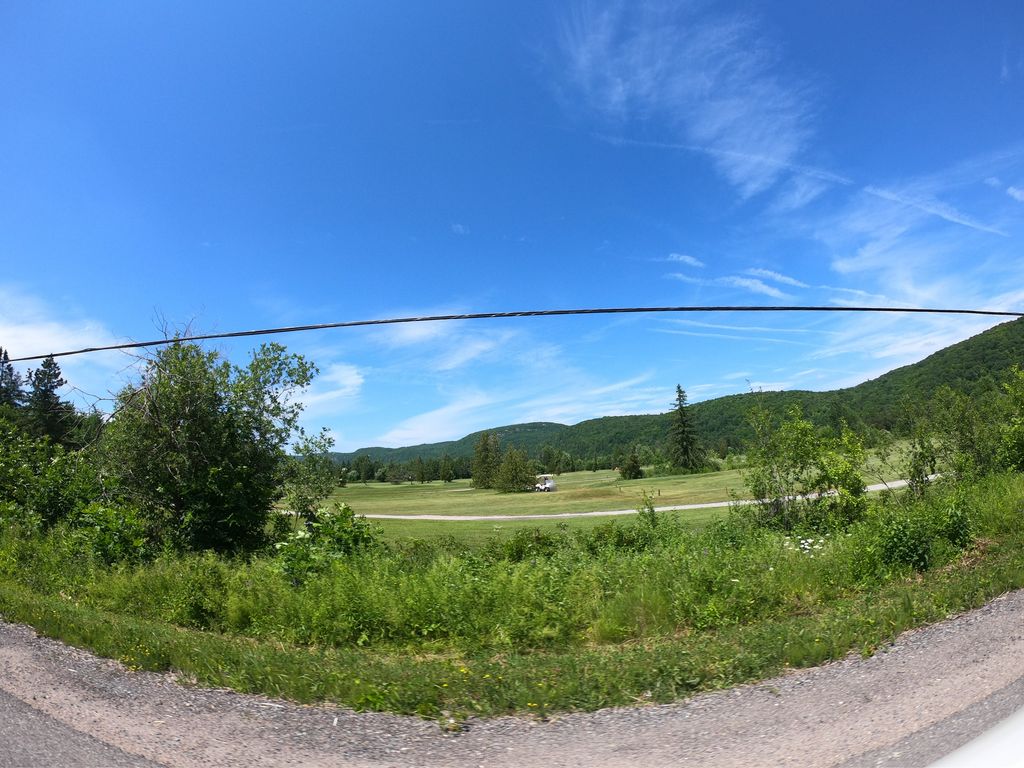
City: ottawa-gatineau